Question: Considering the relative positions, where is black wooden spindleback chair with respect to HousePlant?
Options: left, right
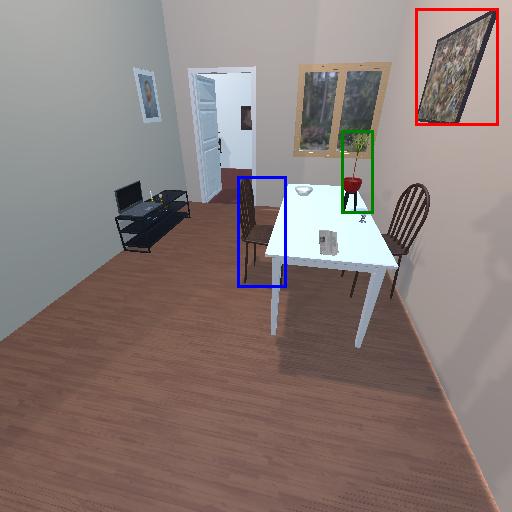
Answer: left